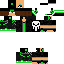
A male skeleton skin with green skin, wearing brown helmet dressed in a green hoodie and black pants, featuring a closed mouth.